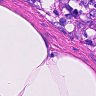
Metastatic tissue present: no